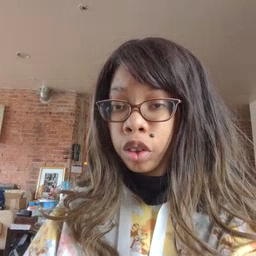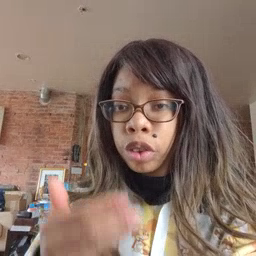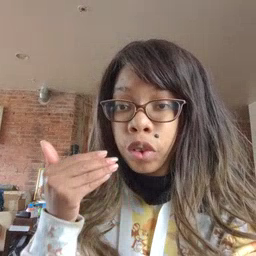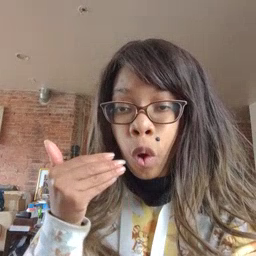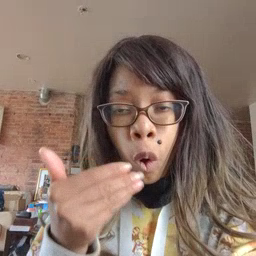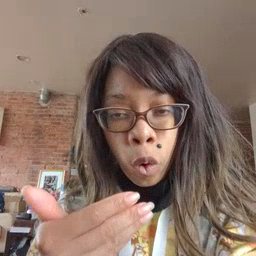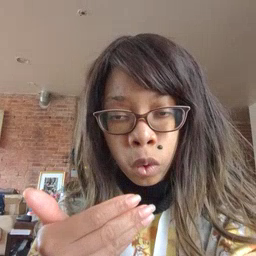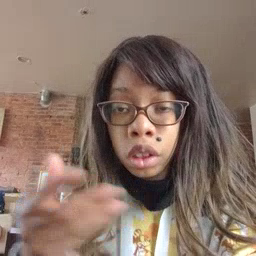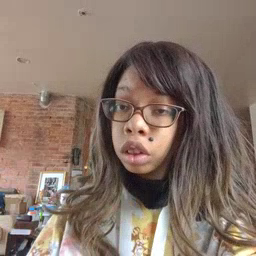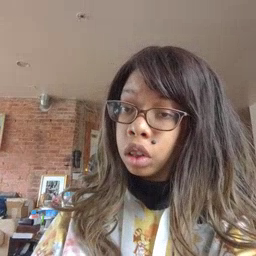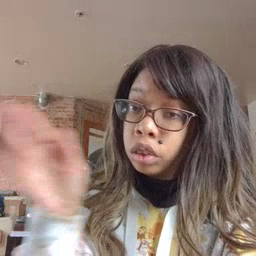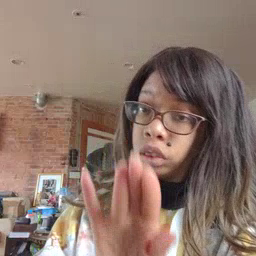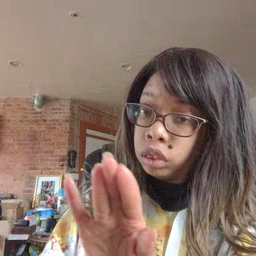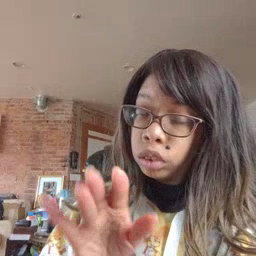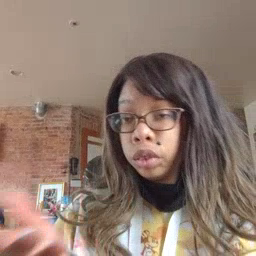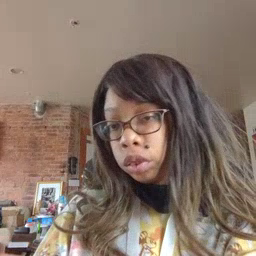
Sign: close